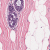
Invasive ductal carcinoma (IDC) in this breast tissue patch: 0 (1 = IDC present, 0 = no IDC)